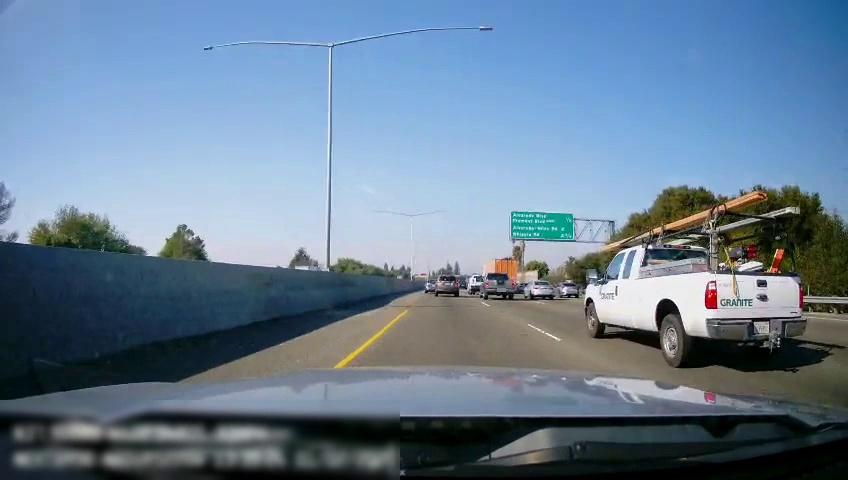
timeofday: Day
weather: Sunny
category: Drivable Space
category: Vehicles | SUV
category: Vehicles | Car
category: Vehicles | Truck
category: Vehicles | Truck
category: Vehicles | Car
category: Vehicles | Car
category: Vehicles | Car
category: Vehicles | Car
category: Vehicles | Car
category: Vehicles | Truck
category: Vehicles | Truck
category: Lanes | Current Lane
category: Lanes | Current Lane
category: Lanes | Alternate Lane
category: Traffic | Signs